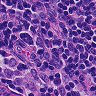
Metastatic tissue present: no